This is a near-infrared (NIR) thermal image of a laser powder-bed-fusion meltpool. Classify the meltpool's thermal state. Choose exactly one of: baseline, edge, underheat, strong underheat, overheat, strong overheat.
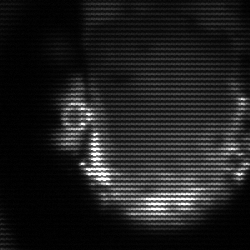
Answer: baseline